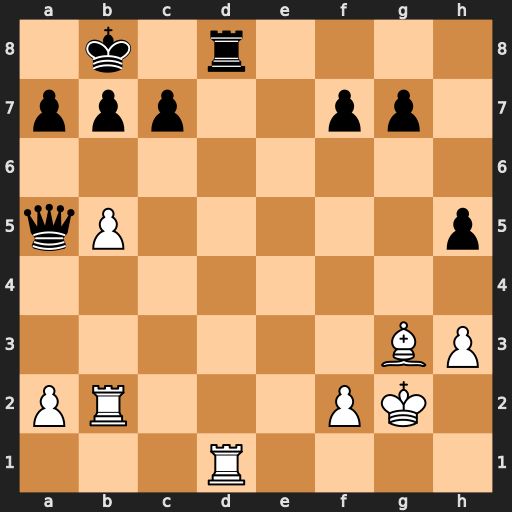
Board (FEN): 1k1r4/ppp2pp1/8/qP5p/8/6BP/PR3PK1/3R4
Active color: w
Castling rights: -
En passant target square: -
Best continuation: Rxd8#